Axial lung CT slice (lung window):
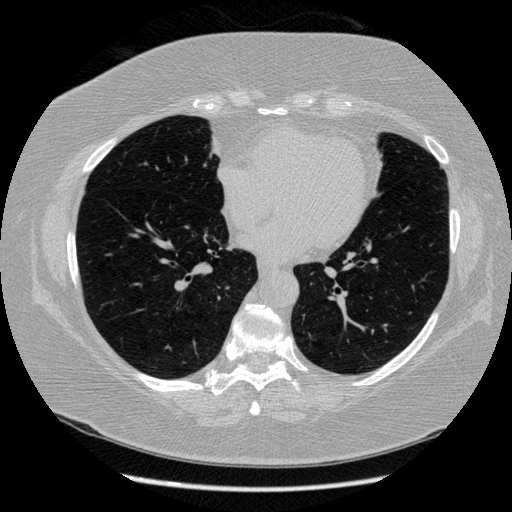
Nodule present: no